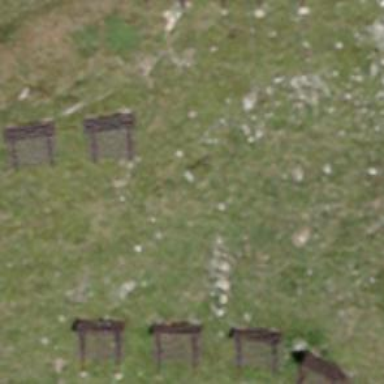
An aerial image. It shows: Structure built for avalanche protection.